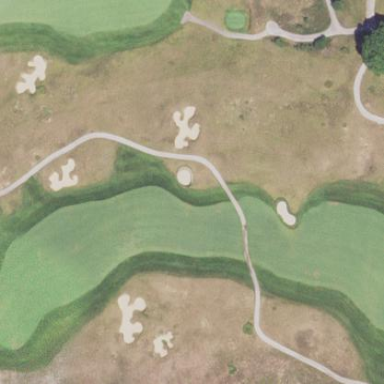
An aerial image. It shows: Area of rough grass used for golf.